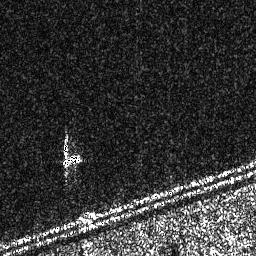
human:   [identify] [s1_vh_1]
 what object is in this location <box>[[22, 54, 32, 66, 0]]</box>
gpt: <ref>1 medium ship at the left</ref>